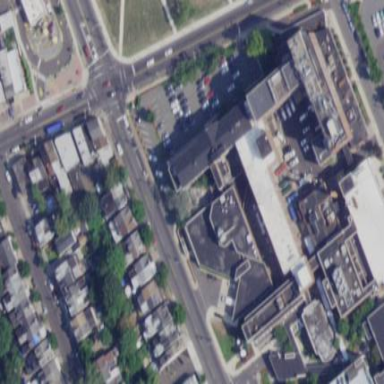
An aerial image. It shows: Healthcare facility identified as hospital.